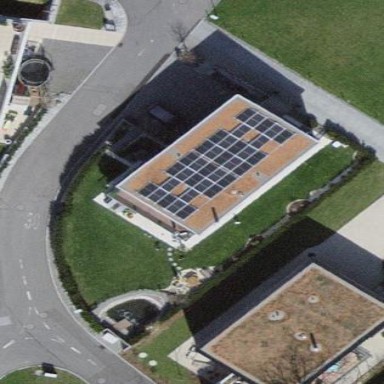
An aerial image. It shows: Solar power generator utilizing photovoltaic technology with solar photovoltaic panels.